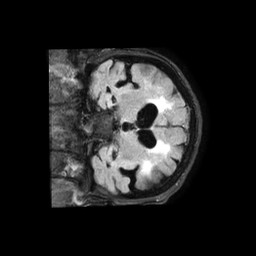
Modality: FLAIR
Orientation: coronal
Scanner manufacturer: philips
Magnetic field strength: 1.5 T
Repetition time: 6 s
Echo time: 0.103 s